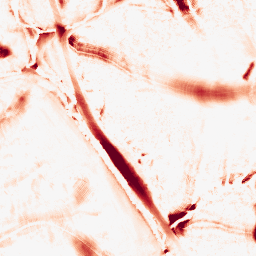
Category: morphological
Decomposition family: tophat
Decomposition parameters: size: 20
mode: white
Upsampling method: sinc_hamming
Upsampling parameters: scale: 4
kernel_size: 16
Upsampling scale: 4